Question: I'm implementing Ng's example of OCR neural network in C#.
I think I've got all formulas correctly implemented [vectorized version] and my app is training the network.
Any advice on how can I see my network improving in recognition - without testing examples manually by drawing them after the training is done? I want to see where my training is going while it's being trained.
I've test my trained weights on a drawn digits, output on all neurons is quite similar(approx. 0.077,or something like that ...on all neurons) ,and the largest value is on the wrong neuron. So the result doesn't match the drawn image.
This is the only test I'm doing so far: Cost Function changes with epochs

So, this is what happens with Cost function (some call it objective function? ) in 50 epochs.
my Lambda value is set to 3.0 , learning rate is 0.01, 5000 examples, I do batch after each epoch i.e. after those 5000 examples. Activation function: sigmoid.
input: 400
hidden: 25
output:10
I don't know what proper values are for lambda and learning rate so that my network can learn without overfitting or underfitting.
Should it approach zero?
Any help is appreciated.
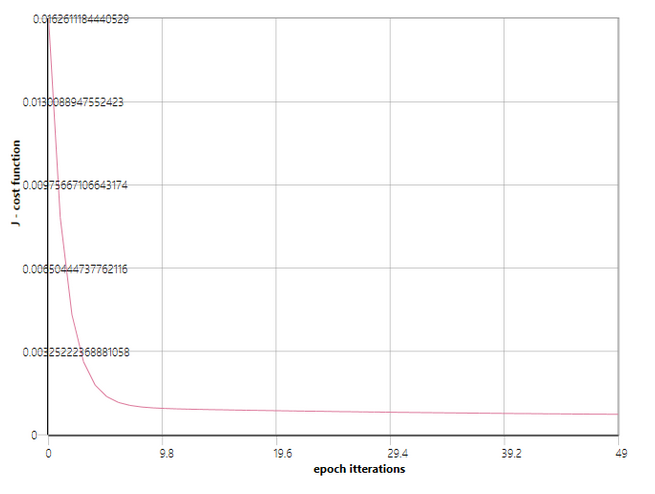
Answer: : Any suggestions how to find out my network is learning well?
: Split the data into three groups training, cross validation and test.Validate your result with test data. This is actually address in the course later.
: Also, what value should J cost function have after all this training? Should it approach zero?
: I recall in the homework Ng mentioned what is the expected value. The regularized cost should not be zero since it includes a sum of all the weights.
: Should I have more epochs?
: If you run your program long enough ( less than 20 minutes? ) you will see the cost is not getting smaller, I assume it reached the local/global optimum so more epochs would not be necessary.
: Is it bad that my examples are all ordered by digits?
: The algorithm modify the weights for every example so different order of data does affect each step in a batch. However the final result should not have much difference.